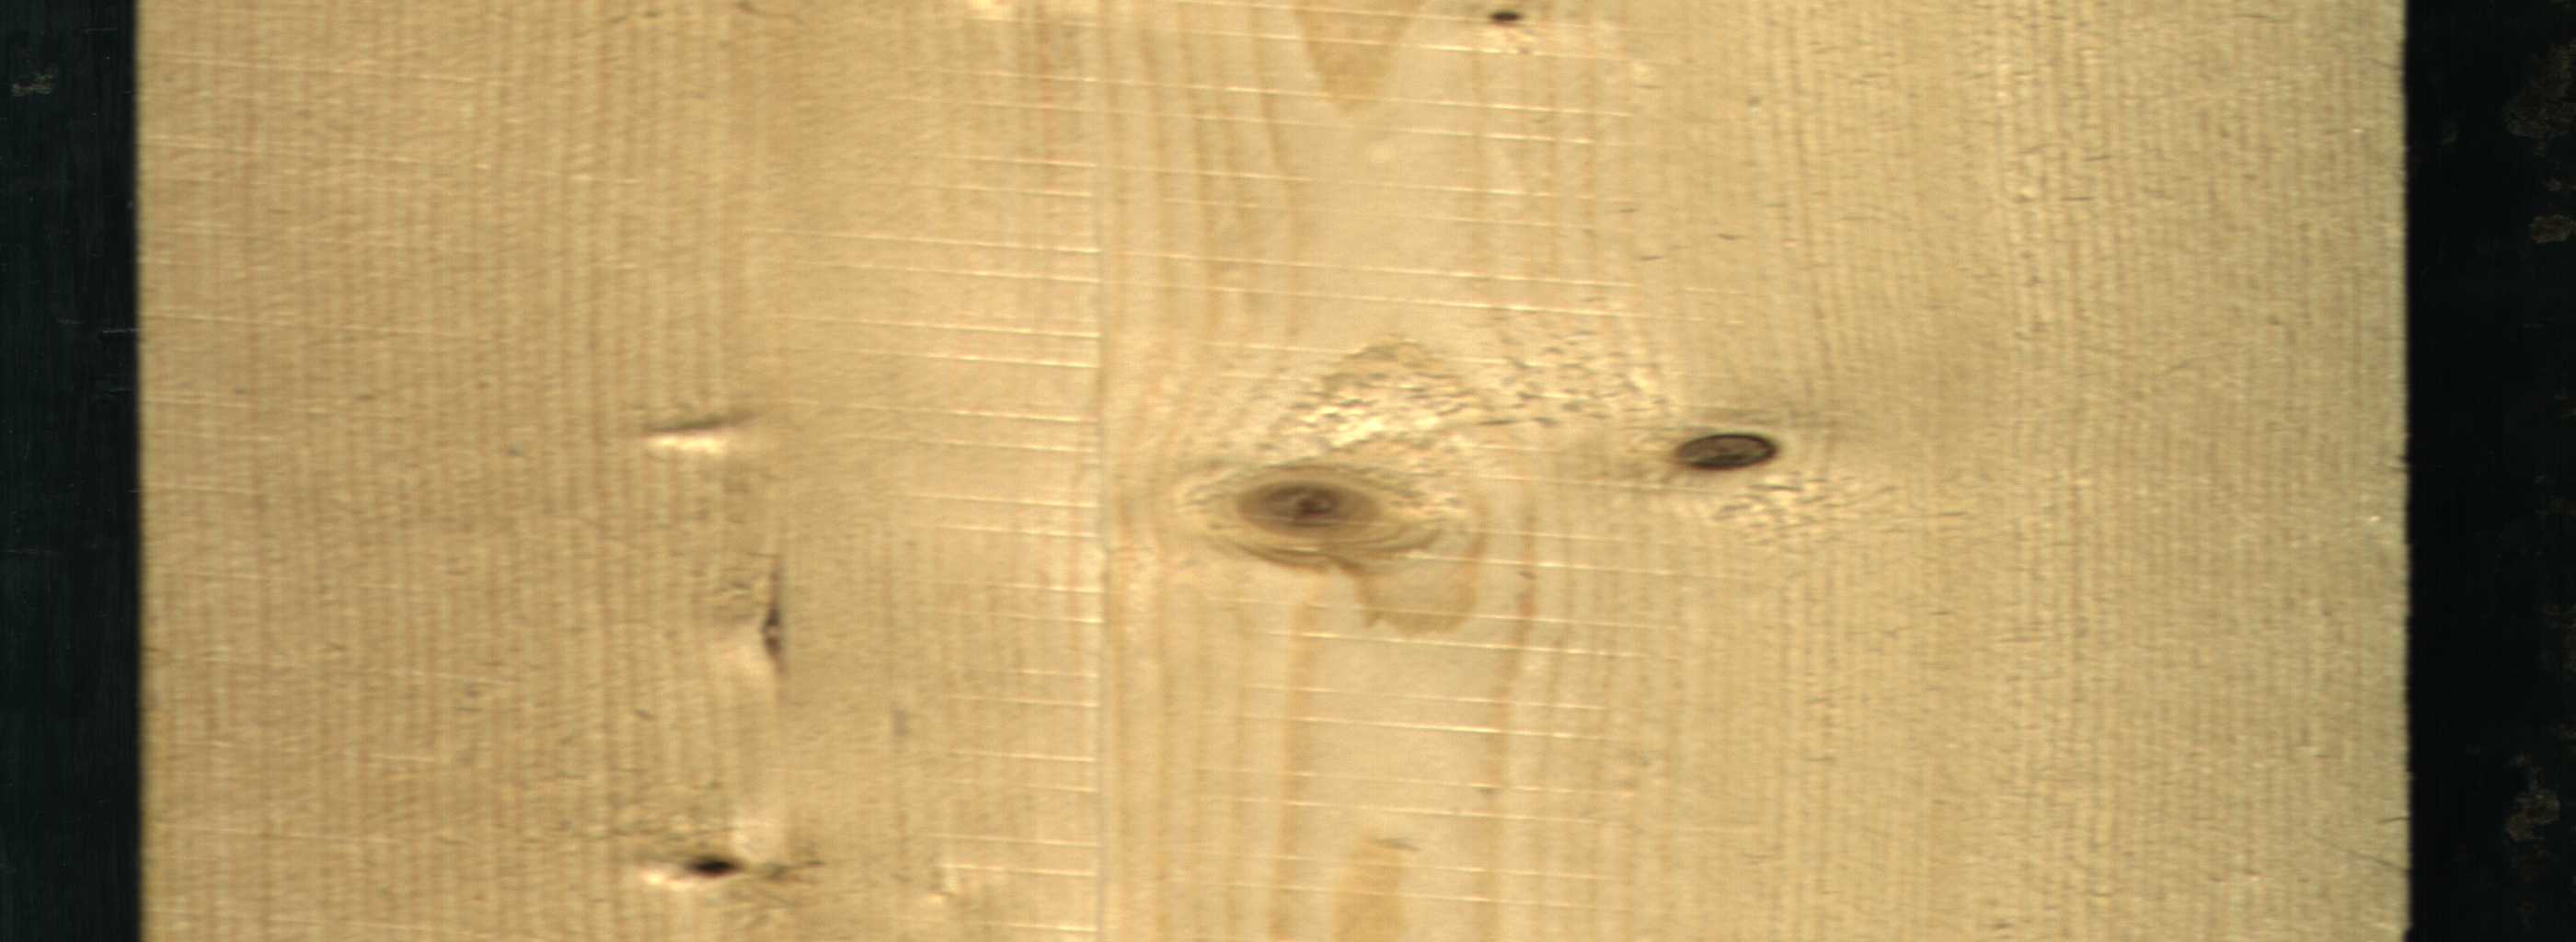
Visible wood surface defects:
resin
Dead_Knot
Dead_Knot
Live_Knot
Live_Knot